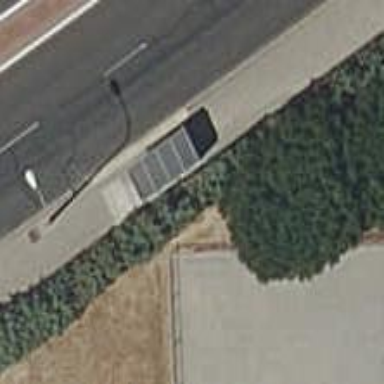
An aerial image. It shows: Bus stop with sheltered platform for public transport.